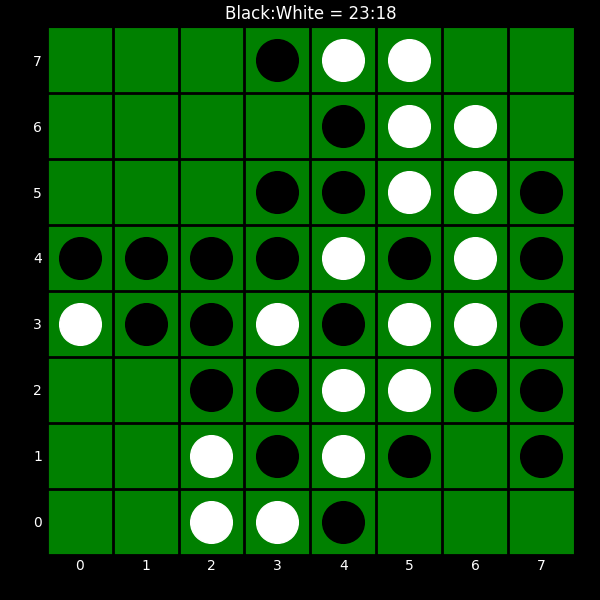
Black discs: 23
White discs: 18